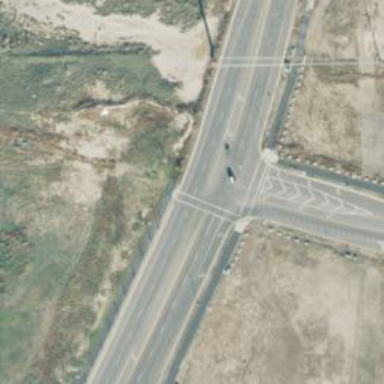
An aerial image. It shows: Marked crossing on the road.